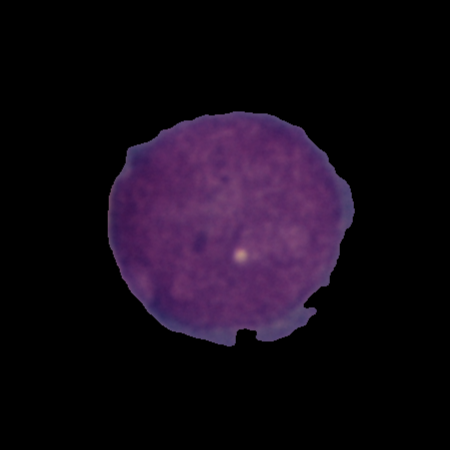
Label: cancer